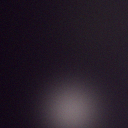
Screen state: off